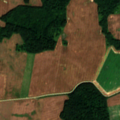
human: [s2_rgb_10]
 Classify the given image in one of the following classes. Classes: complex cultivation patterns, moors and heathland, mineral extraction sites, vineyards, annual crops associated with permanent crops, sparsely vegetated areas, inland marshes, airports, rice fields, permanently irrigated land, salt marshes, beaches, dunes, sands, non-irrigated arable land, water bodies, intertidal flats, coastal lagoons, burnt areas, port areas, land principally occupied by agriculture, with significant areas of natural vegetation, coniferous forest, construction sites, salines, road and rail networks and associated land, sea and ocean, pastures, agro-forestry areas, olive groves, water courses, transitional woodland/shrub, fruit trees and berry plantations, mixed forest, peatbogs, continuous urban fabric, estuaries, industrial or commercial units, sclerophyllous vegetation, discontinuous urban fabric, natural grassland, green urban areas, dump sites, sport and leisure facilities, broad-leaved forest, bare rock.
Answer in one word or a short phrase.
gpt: non-irrigated arable land, broad-leaved forest, transitional woodland/shrub